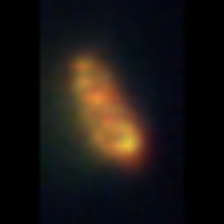
Taxon: Pennate
Group: Diatoms